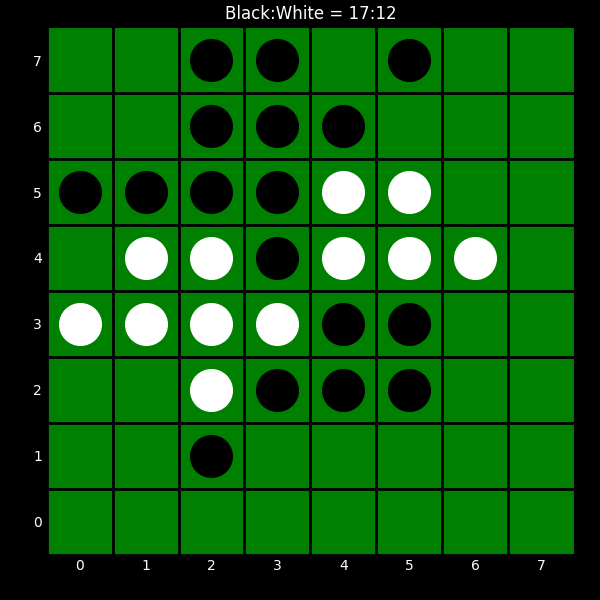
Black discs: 17
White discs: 12